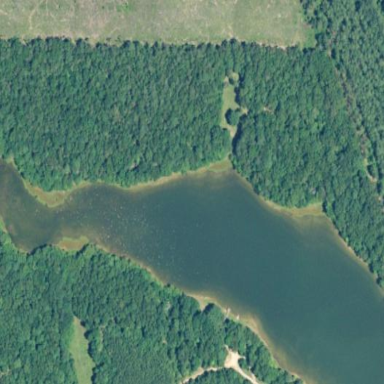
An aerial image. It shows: Reservoir.